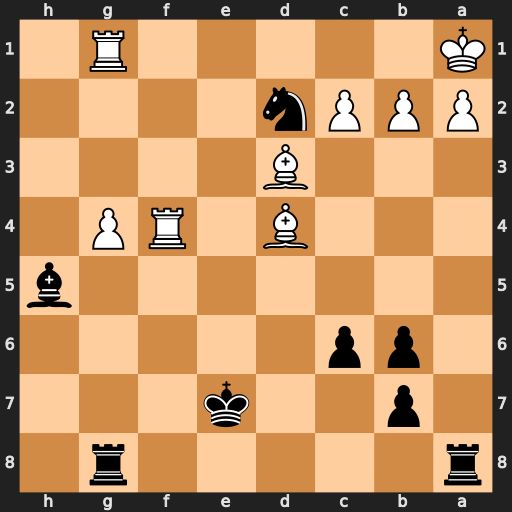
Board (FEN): r5r1/1p2k3/1pp5/7b/3B1RP1/3B4/PPPn4/K5R1
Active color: b
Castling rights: -
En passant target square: -
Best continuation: Rxa2+ Kxa2 Ra8+ Ba6 Rxa6#